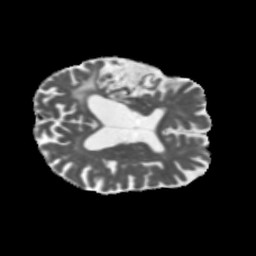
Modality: MD
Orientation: axial
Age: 68
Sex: male
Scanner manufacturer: siemens
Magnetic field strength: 3 T
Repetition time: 5.47 s
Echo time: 0.0854 s